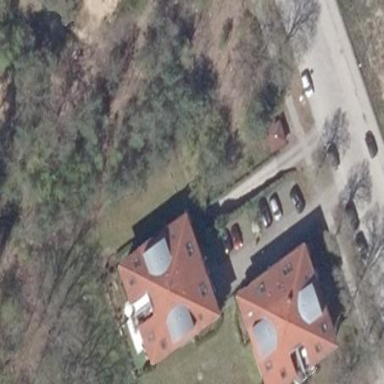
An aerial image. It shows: Apartments building with pyramidal roof.